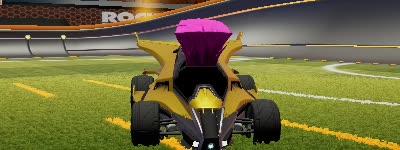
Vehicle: aftershock